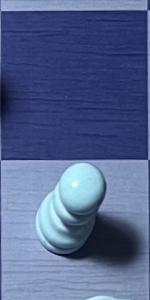
Label: Pawn_White